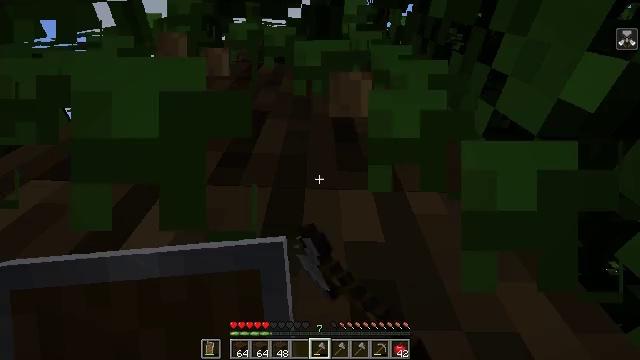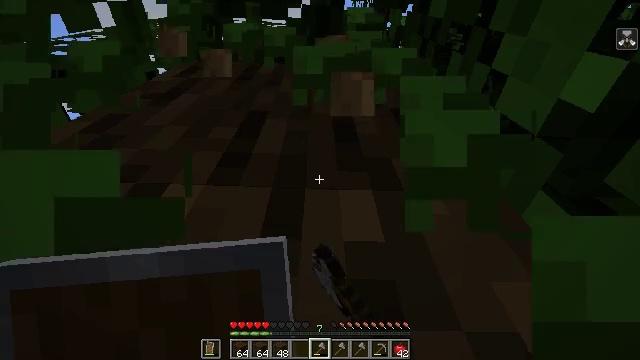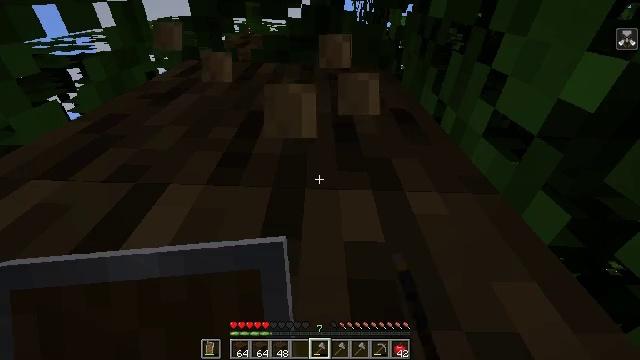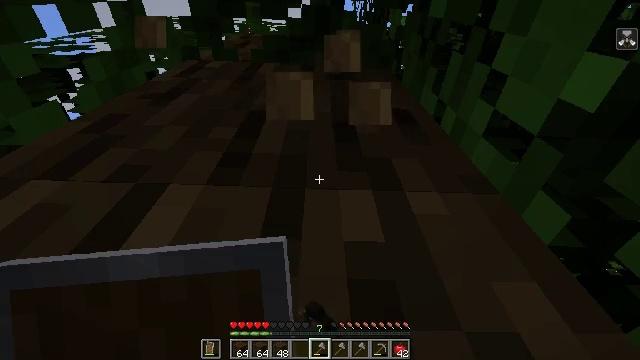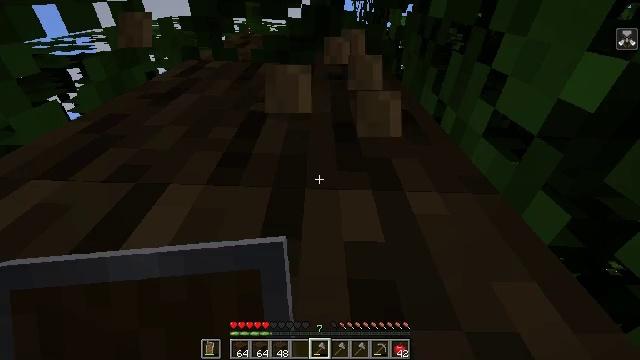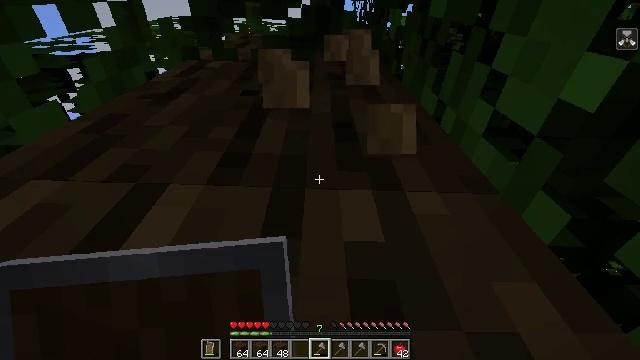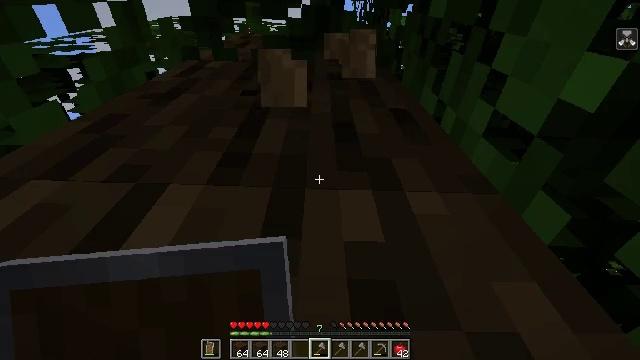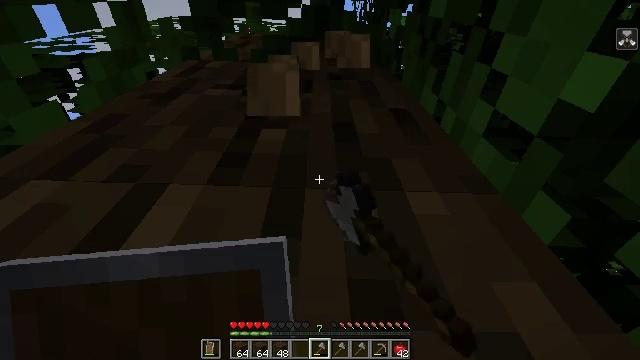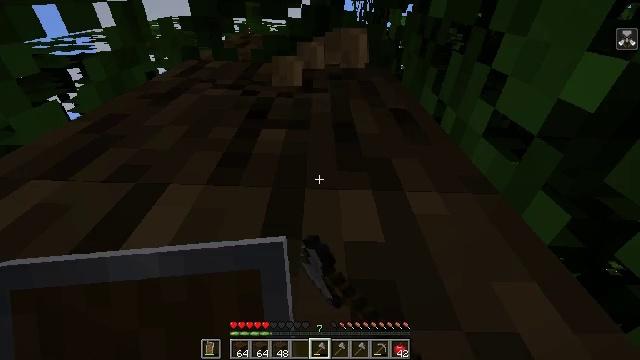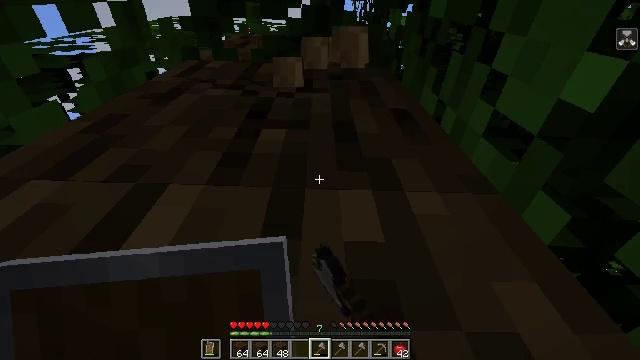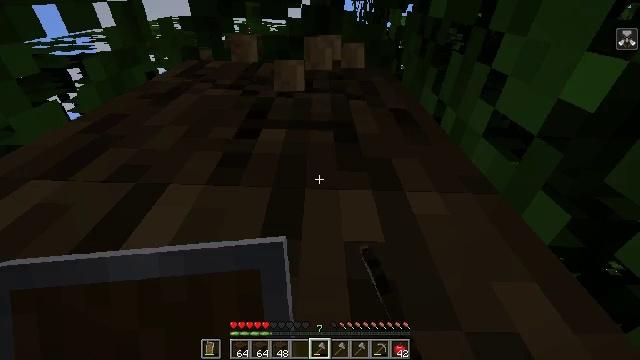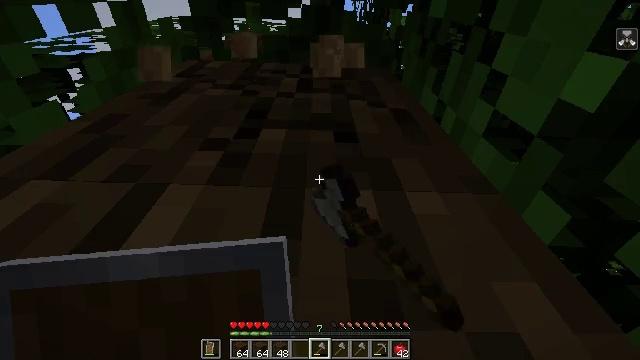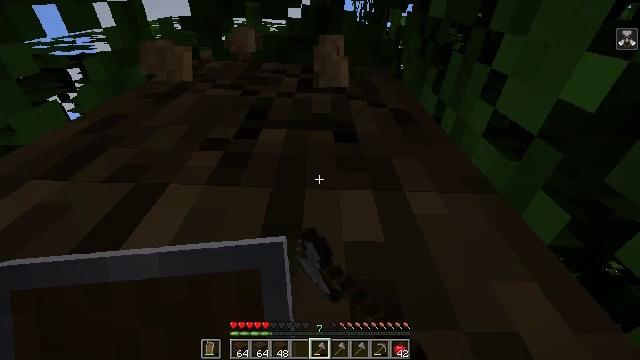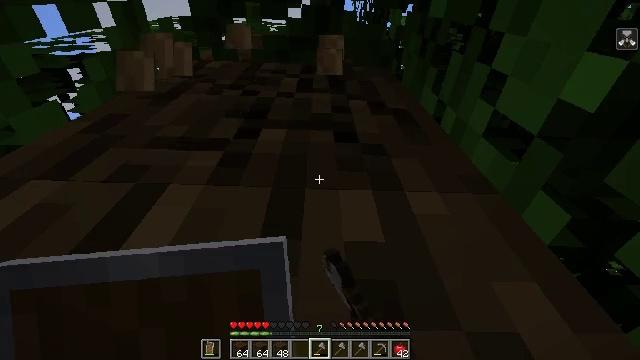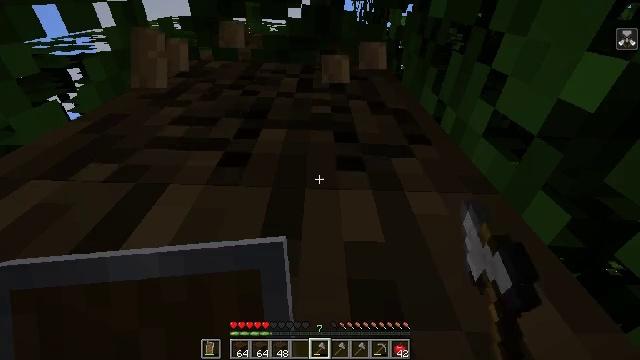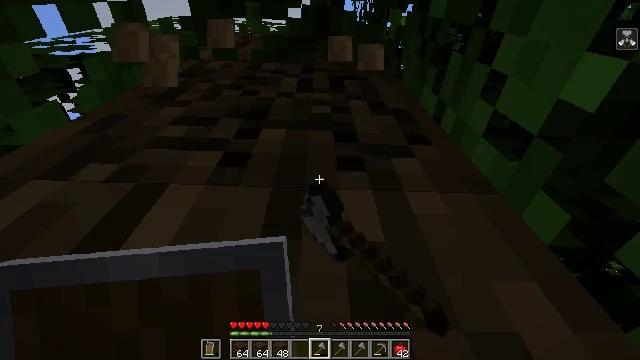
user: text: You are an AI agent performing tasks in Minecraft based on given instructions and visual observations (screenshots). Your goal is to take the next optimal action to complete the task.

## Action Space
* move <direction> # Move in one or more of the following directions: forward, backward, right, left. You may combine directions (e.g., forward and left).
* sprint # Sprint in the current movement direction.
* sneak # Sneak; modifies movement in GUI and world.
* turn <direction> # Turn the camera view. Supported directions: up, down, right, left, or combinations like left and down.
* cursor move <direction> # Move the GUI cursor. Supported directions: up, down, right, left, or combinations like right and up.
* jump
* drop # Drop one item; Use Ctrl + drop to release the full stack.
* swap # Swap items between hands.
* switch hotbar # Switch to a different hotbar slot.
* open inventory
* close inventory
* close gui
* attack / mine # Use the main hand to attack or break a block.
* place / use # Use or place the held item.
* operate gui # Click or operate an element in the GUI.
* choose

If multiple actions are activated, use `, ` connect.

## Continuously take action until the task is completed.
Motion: motion action
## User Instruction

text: Gather oak logs from trees.
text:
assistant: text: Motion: attack / mine
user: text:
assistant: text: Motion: attack / mine
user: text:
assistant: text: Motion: attack / mine
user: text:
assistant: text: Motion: attack / mine
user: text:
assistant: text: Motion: attack / mine
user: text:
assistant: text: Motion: attack / mine
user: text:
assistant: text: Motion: attack / mine
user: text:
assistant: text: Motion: attack / mine
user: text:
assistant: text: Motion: attack / mine
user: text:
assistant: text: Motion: attack / mine
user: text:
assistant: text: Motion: attack / mine
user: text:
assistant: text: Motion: attack / mine
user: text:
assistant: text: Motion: attack / mine
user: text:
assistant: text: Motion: attack / mine
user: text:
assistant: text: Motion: attack / mine
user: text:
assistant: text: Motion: attack / mine
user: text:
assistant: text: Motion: attack / mine
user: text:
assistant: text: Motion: turn up, attack / mine
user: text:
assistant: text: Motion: turn up, attack / mine
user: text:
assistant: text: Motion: turn up, attack / mine
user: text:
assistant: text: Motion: turn up, attack / mine
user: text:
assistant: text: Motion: attack / mine